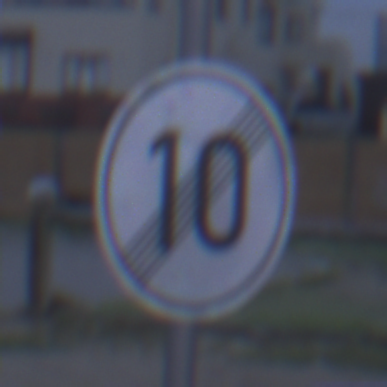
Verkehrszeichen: EndeGeschwindigkeit10
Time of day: SunriseSunset
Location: Outdoor (Urban)
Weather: Overcast
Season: NotSpecified
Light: Natural